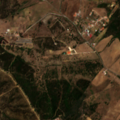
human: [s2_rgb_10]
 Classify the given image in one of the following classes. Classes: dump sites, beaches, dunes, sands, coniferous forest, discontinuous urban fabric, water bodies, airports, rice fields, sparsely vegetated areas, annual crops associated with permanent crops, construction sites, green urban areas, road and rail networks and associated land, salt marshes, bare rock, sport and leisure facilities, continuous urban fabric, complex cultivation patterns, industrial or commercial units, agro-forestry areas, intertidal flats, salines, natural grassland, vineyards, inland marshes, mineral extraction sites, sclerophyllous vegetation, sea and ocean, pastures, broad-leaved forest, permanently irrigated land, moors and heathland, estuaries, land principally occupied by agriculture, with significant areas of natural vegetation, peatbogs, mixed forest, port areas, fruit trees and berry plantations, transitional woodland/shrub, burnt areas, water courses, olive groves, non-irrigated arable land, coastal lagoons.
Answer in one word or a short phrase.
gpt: complex cultivation patterns, land principally occupied by agriculture, with significant areas of natural vegetation, mixed forest, transitional woodland/shrub